Question: I have an ASP.NET databound textbox inside a FormView, which I want to display in a jQuery UI dialog with the TinyMCE editor attached to it. I've got it displaying correctly with the editor attached

but when the form is posted back (to be saved to a database), the text inside the editor is lost and does not get posted.
This is the markup of the '<div>' I'm using for the dialog:
'''
<span id="ExcessiveDutyOfCareWordingDialogLink" style="cursor: hand;">View/Edit Wording</span>
<div id="ExcessiveDutyOfCareWordingDialog" title="Excessive Duty Of Care Wording">
<asp:TextBox runat="server" ID="ExcessiveDutyOfCareWordingTextBox"
Text='<%# Bind("ExcessiveDutyOfCareWording") %>' CssClass="richText" ClientIDMode="Static" />
</div>
'''
and the Javascript I'm using to initialise the dialog and editor, and then actually display it when the '<span>' is clicked:
'''
$('#ExcessiveDutyOfCareWordingDialog').dialog({ autoOpen: false, height: 300, width: 400, modal: true, resizable: false, buttons: {
Save: function ()
{
// This is from an earlier attempt to fix this problem
// it may be a red herring
tinyMCE.triggerSave();
$(this).dialog("close");
},
Cancel: function ()
{
$(this).dialog("close");
}
}
});
$('#ExcessiveDutyOfCareWordingDialogLink').click(function ()
{
$('#ExcessiveDutyOfCareWordingDialog').dialog('open'); return false;
});
$('.richText').tinymce({
// Location of TinyMCE script
script_url: '/Scripts/tinymce.3.4.5/tiny_mce.js',
theme: "advanced",
theme_advanced_buttons1: "bold,italic,underline,strikethrough,|,cut,copy,paste,|,bullist,numlist,|,undo,redo",
theme_advanced_buttons2: "",
theme_advanced_buttons3: "",
theme_advanced_buttons4: "",
theme_advanced_toolbar_location: "top",
theme_advanced_toolbar_align: "left",
width: "100%",
height: "20px"
});
'''
Can anyone suggest what I might be doing wrong to explain why I'm losing the text from the editor?
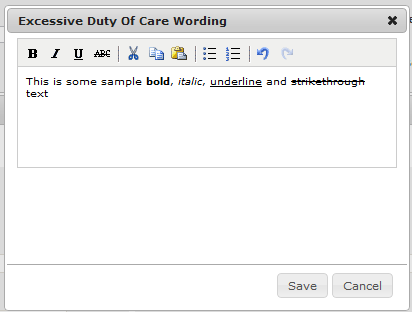
Answer: There is actually two problems with the sample code you provided:
1) jQuery dialog actually moves the DOM element (the '<div>' of your dialog) out of the '<form>' tag on the rendered document (you can confirm that by looking at the source of the page once it is rendered)
Unless you move the '<div>' back inside the '<form>' you will loose the value of the controls inside the dialog on postback.
To fix that, just add the following line of code after the .dialog function definition:
'''
$('#ExcessiveDutyOfCareWordingDialog').parent().appendTo($("form:first"));
'''
2) The "Save" button is rendered as a '<span>' which will not cause a postback when clicked. If you just want to trigger a postback, you can simply call form.submit() on the page's form.
You code would look something like that:
'''
$('#ExcessiveDutyOfCareWordingDialog').dialog({
autoOpen: false,
height: 300,
width: 400,
modal: true,
resizable: false,
buttons: {
Save: function () {
$('form:first').submit();
$(this).dialog("close");
},
Cancel: function () {
$(this).dialog("close");
}
}
});
$('#ExcessiveDutyOfCareWordingDialog').parent().appendTo($("form:first"));
'''